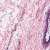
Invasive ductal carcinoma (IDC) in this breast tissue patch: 0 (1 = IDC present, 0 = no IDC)